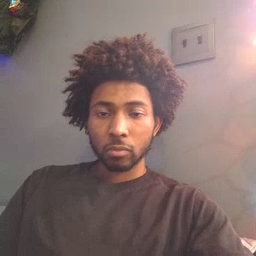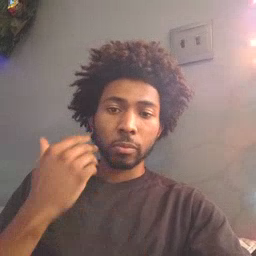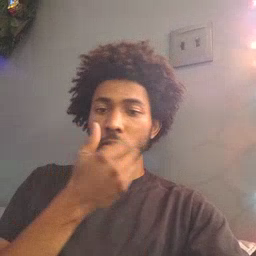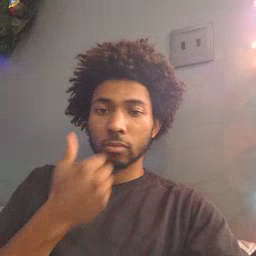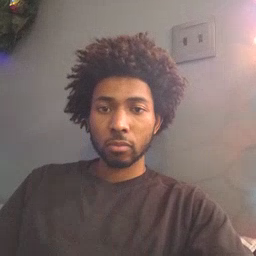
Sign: napkin